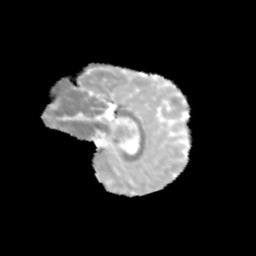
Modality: MD
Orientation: sagittal
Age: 10
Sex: female
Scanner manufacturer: siemens
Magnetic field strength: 3 T
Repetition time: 3.8 s
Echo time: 0.07 s